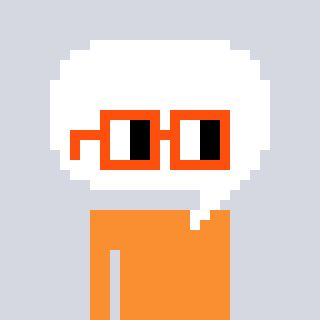
a pixel art character with square orange glasses, a speech bubble-shaped head and a orange-colored body on a cool background